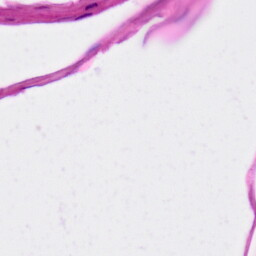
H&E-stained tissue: Skin